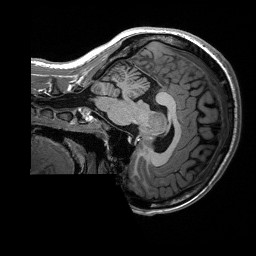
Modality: T1w
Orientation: sagittal
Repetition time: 8 s
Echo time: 0.066 s